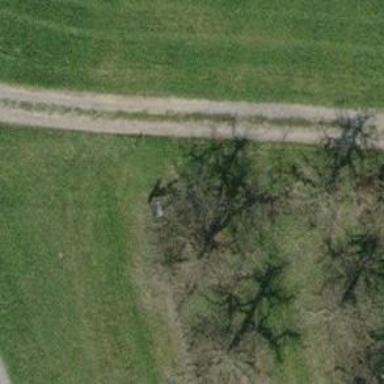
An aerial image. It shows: Row of trees in natural setting.